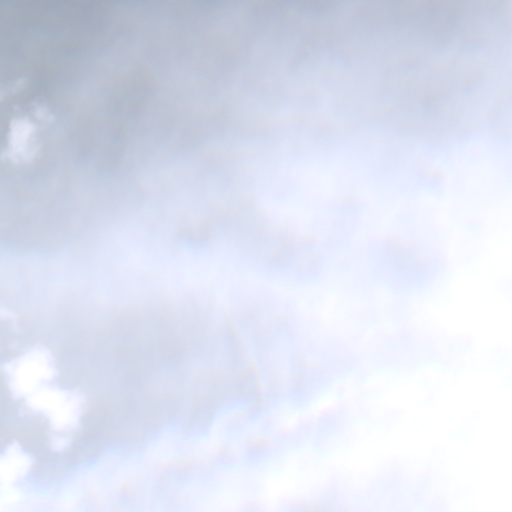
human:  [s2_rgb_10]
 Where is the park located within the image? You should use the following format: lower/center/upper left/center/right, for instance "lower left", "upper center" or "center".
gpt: The park is located in the lower right of the image.
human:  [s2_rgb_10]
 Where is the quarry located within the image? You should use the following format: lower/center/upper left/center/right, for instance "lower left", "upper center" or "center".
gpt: The quarry is located in the upper center of the image.
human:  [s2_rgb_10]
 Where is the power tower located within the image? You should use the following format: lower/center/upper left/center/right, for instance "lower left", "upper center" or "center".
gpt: There is no power tower in the image.